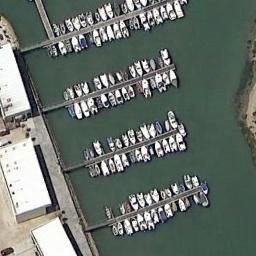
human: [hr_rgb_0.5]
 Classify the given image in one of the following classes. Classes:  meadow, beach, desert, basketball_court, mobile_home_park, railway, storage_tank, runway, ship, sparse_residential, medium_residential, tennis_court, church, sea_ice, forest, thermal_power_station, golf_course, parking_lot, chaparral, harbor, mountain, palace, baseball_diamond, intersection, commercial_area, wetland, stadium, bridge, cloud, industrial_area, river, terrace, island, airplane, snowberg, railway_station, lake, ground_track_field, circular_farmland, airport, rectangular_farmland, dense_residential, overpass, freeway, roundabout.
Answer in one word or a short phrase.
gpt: harbor